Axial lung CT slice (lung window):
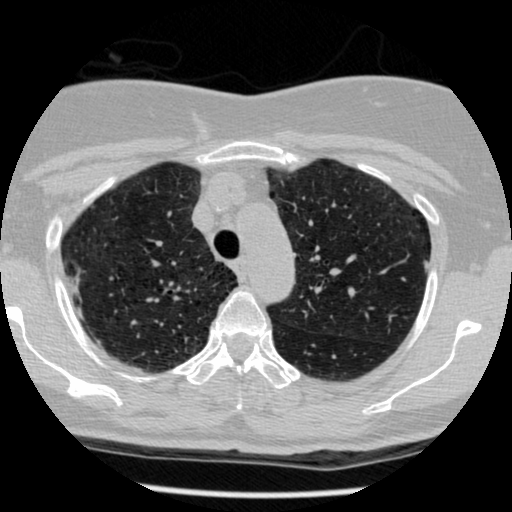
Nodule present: no